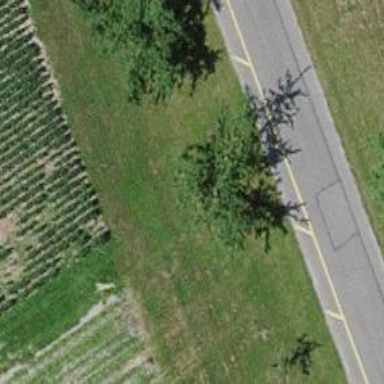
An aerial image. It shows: Avenue lined with broadleaved deciduous trees.